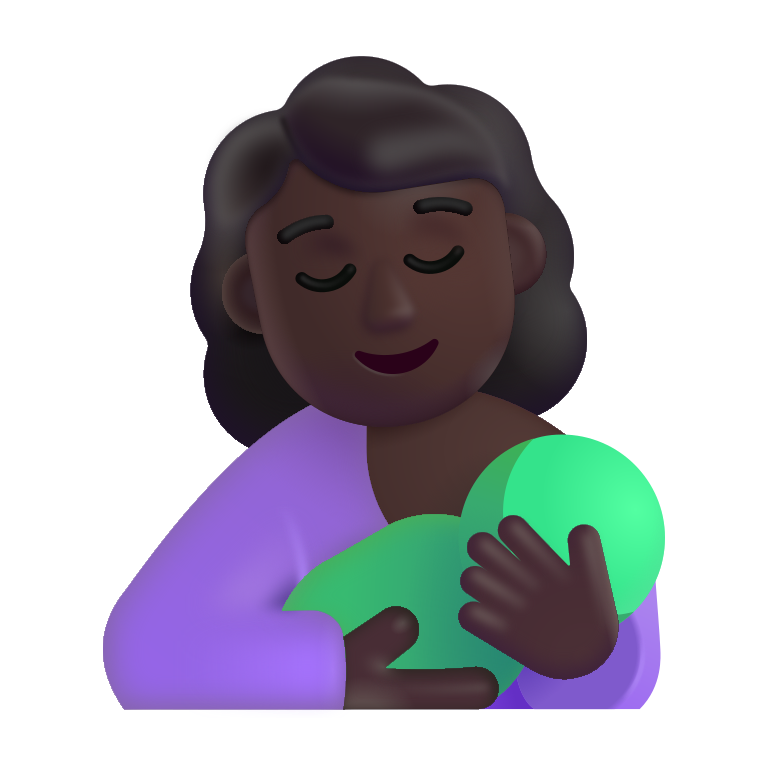
breast feeding color dark